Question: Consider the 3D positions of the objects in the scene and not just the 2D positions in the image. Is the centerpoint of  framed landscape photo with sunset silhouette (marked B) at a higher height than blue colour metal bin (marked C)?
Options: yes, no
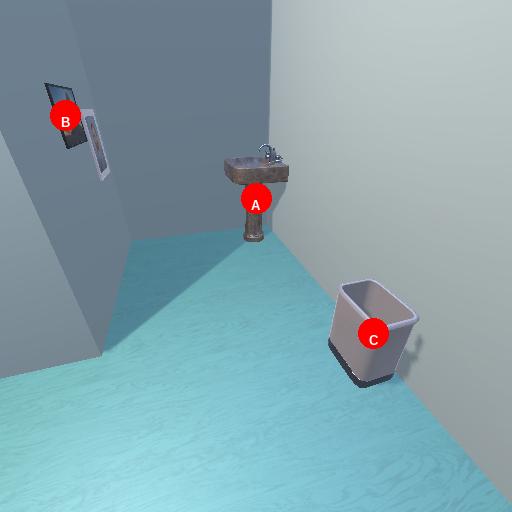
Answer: yes